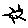
Label: sun